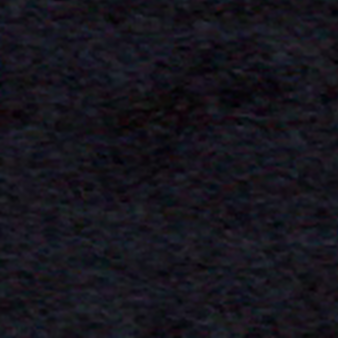
Label: other